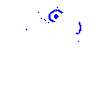
Particle: proton